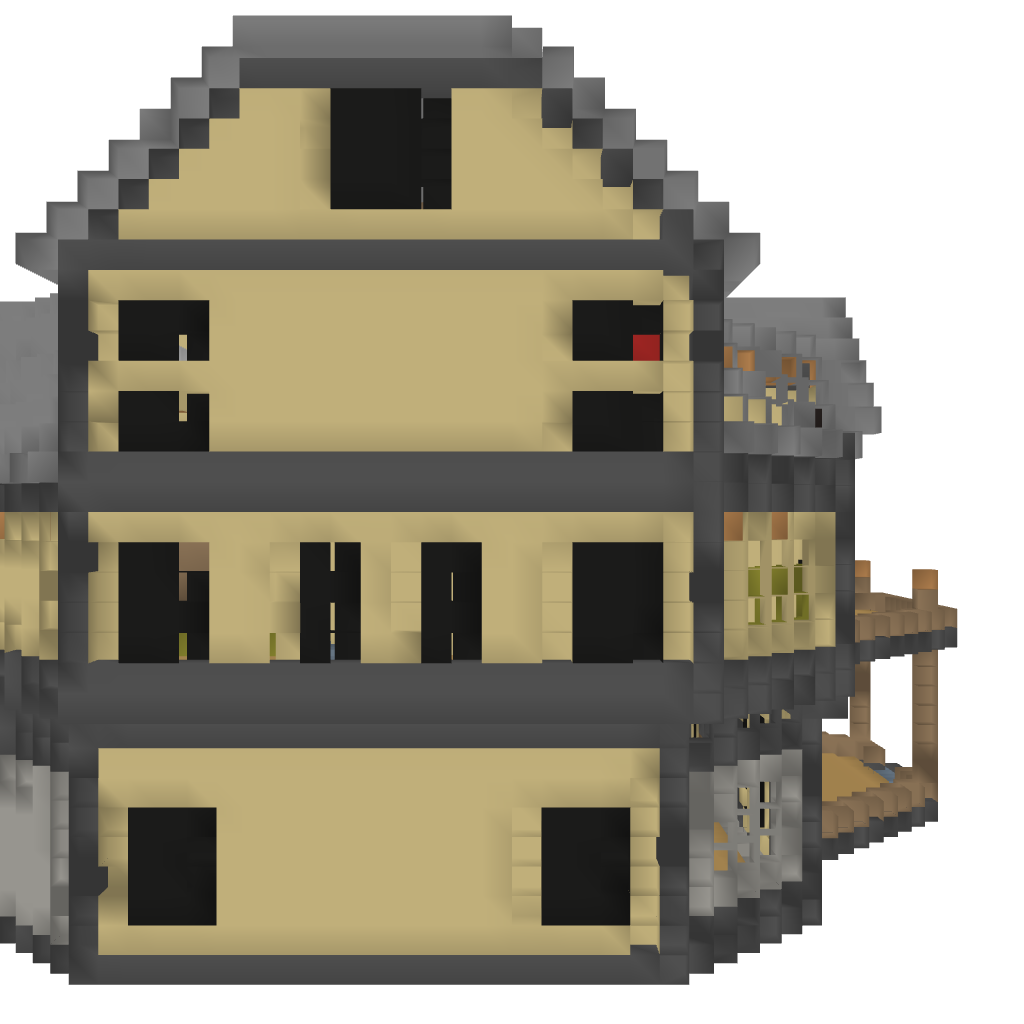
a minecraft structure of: Modern mansion Updated!